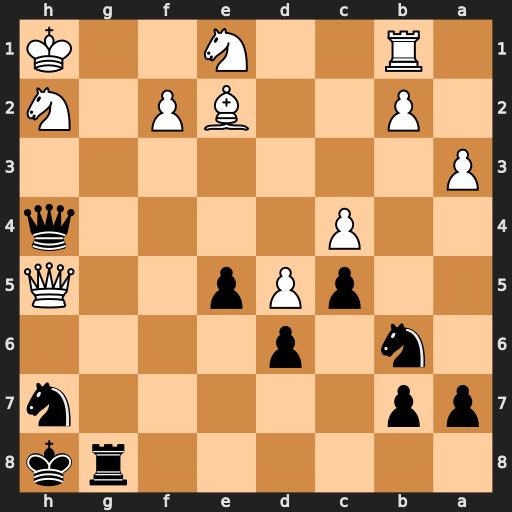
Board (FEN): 6rk/pp5n/1n1p4/2pPp2Q/2P4q/P7/1P2BP1N/1R2N2K
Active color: b
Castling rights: -
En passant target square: -
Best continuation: Qe4+ Nhf3 Qxe2